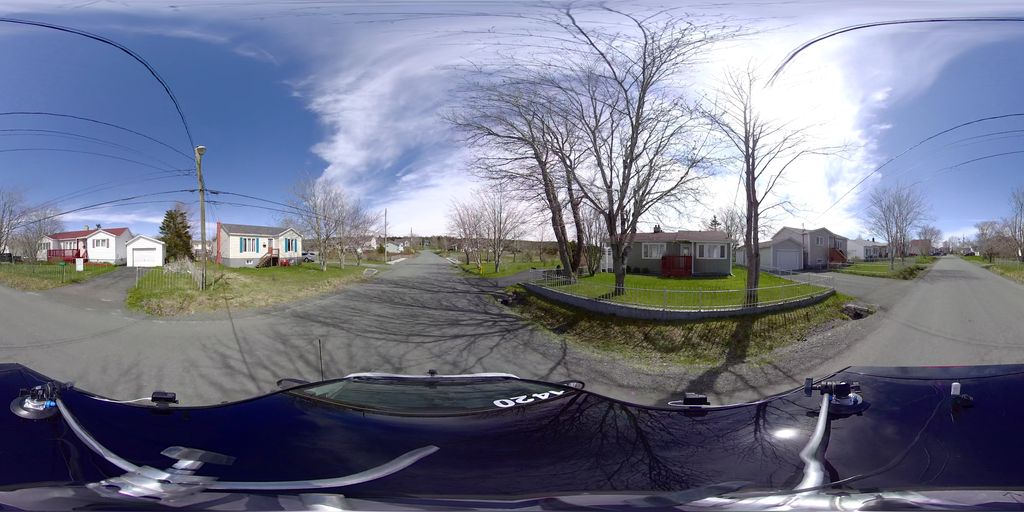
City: st_johns